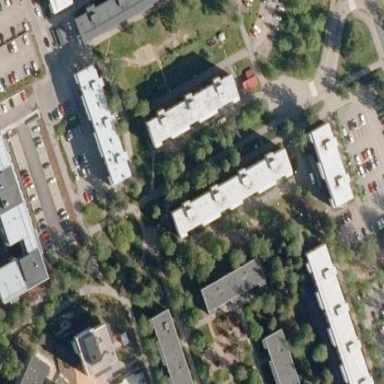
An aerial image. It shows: Image showing building with apartments.